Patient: sex M, age 61
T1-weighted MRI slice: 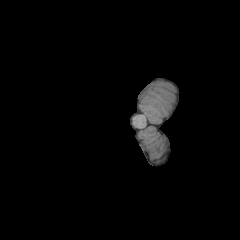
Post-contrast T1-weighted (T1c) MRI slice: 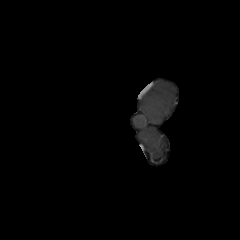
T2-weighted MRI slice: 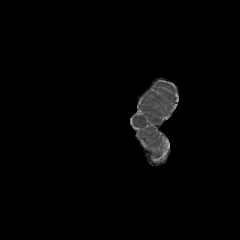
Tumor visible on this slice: no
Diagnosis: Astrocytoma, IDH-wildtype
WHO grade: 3